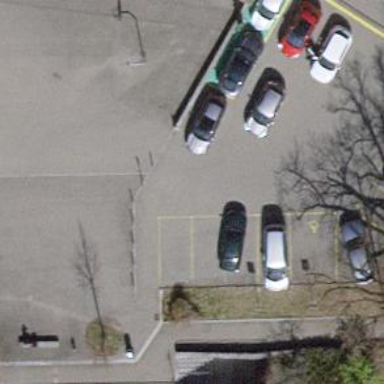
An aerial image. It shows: Bollard.